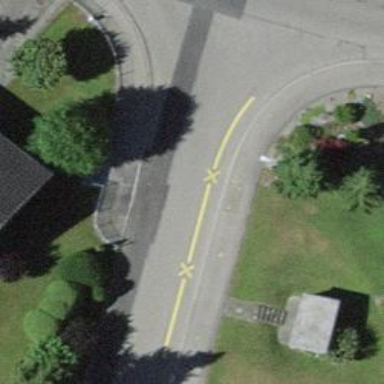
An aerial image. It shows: Unmarked crossing on the road.